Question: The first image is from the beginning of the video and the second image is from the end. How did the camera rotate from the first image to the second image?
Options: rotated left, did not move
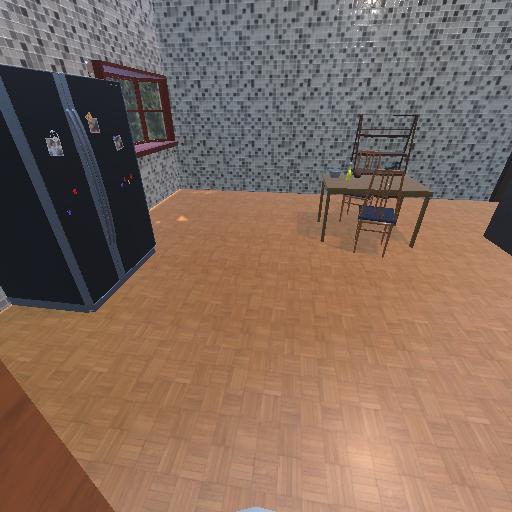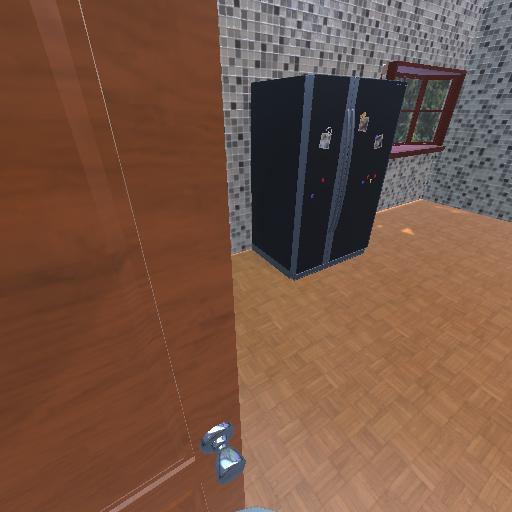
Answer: rotated left